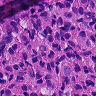
Metastatic tissue present: yes